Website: ulta-beauty
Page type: payment
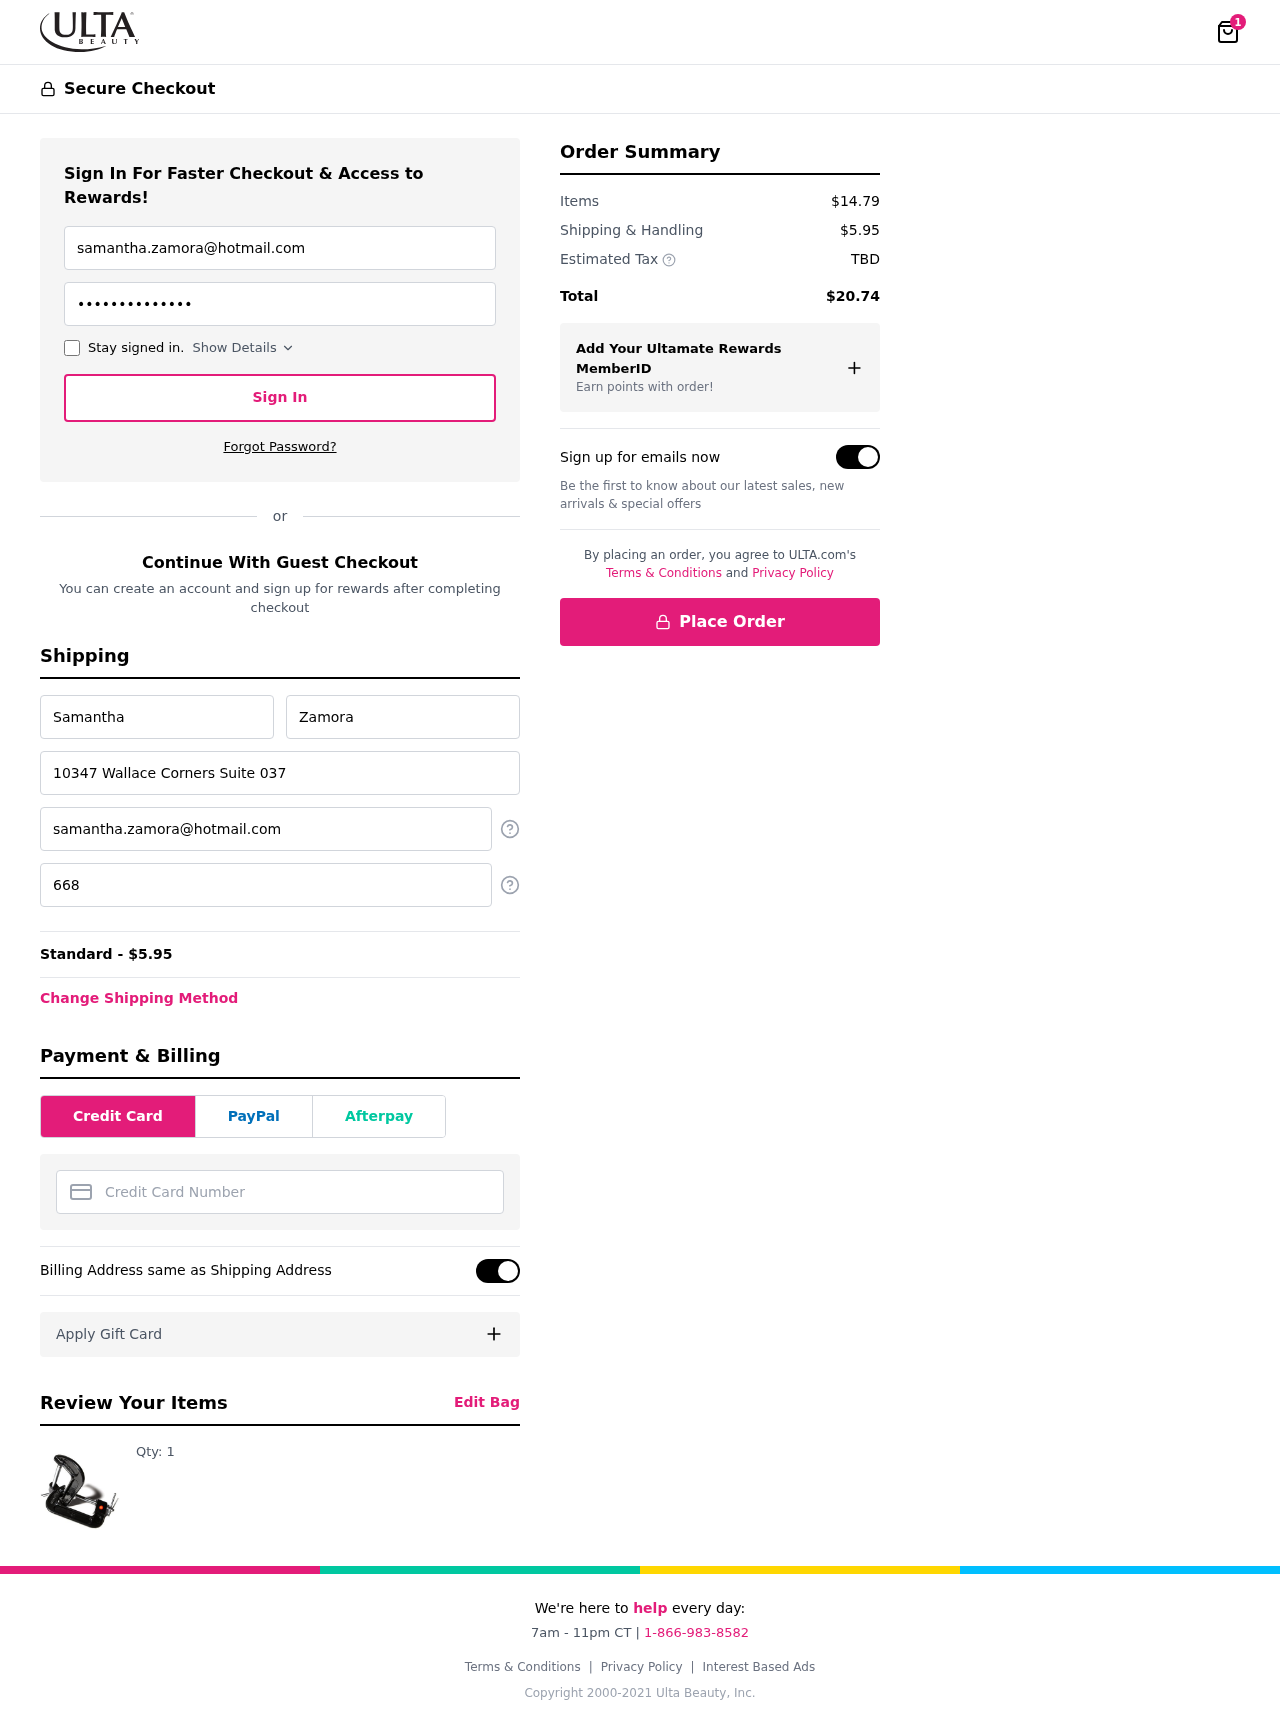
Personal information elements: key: PII_CARD_NUMBER
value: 3743 5710 3674 968
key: PII_EMAIL
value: samantha.zamora@hotmail.com
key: PII_FIRSTNAME
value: Samantha
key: PII_LASTNAME
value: Zamora
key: PII_PHONE
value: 6689282903
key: PII_STREET
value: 10347 Wallace Corners Suite 037
Product elements: key: PRODUCT1_QUANTITY
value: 1
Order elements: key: ORDER_NUM_ITEMS
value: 1
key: ORDER_SHIPPING_COST
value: $5.95
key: ORDER_SHIPPING_COST
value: Standard - $5.95
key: ORDER_SUBTOTAL
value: $14.79
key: ORDER_TAX
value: TBD
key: ORDER_TOTAL
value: $20.74